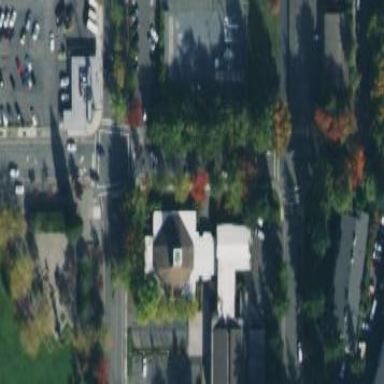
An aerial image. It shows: Building that serves as place of worship.